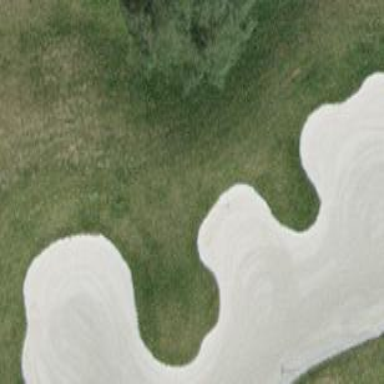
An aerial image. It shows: Golf bunker filled with sandy terrain.